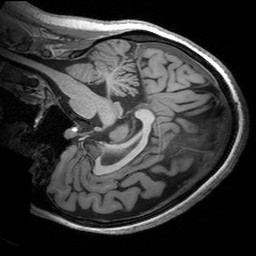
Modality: T1w
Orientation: sagittal
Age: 31
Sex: female
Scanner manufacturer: siemens
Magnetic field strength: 3 T
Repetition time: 2.53 s
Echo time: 0.00299 s